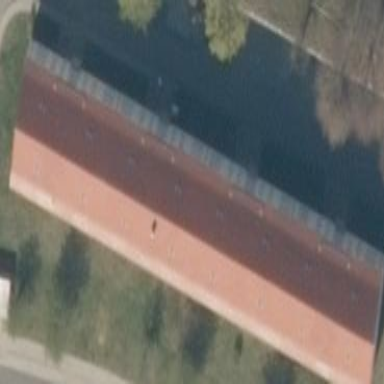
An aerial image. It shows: Residential building with gabled roof.